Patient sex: M
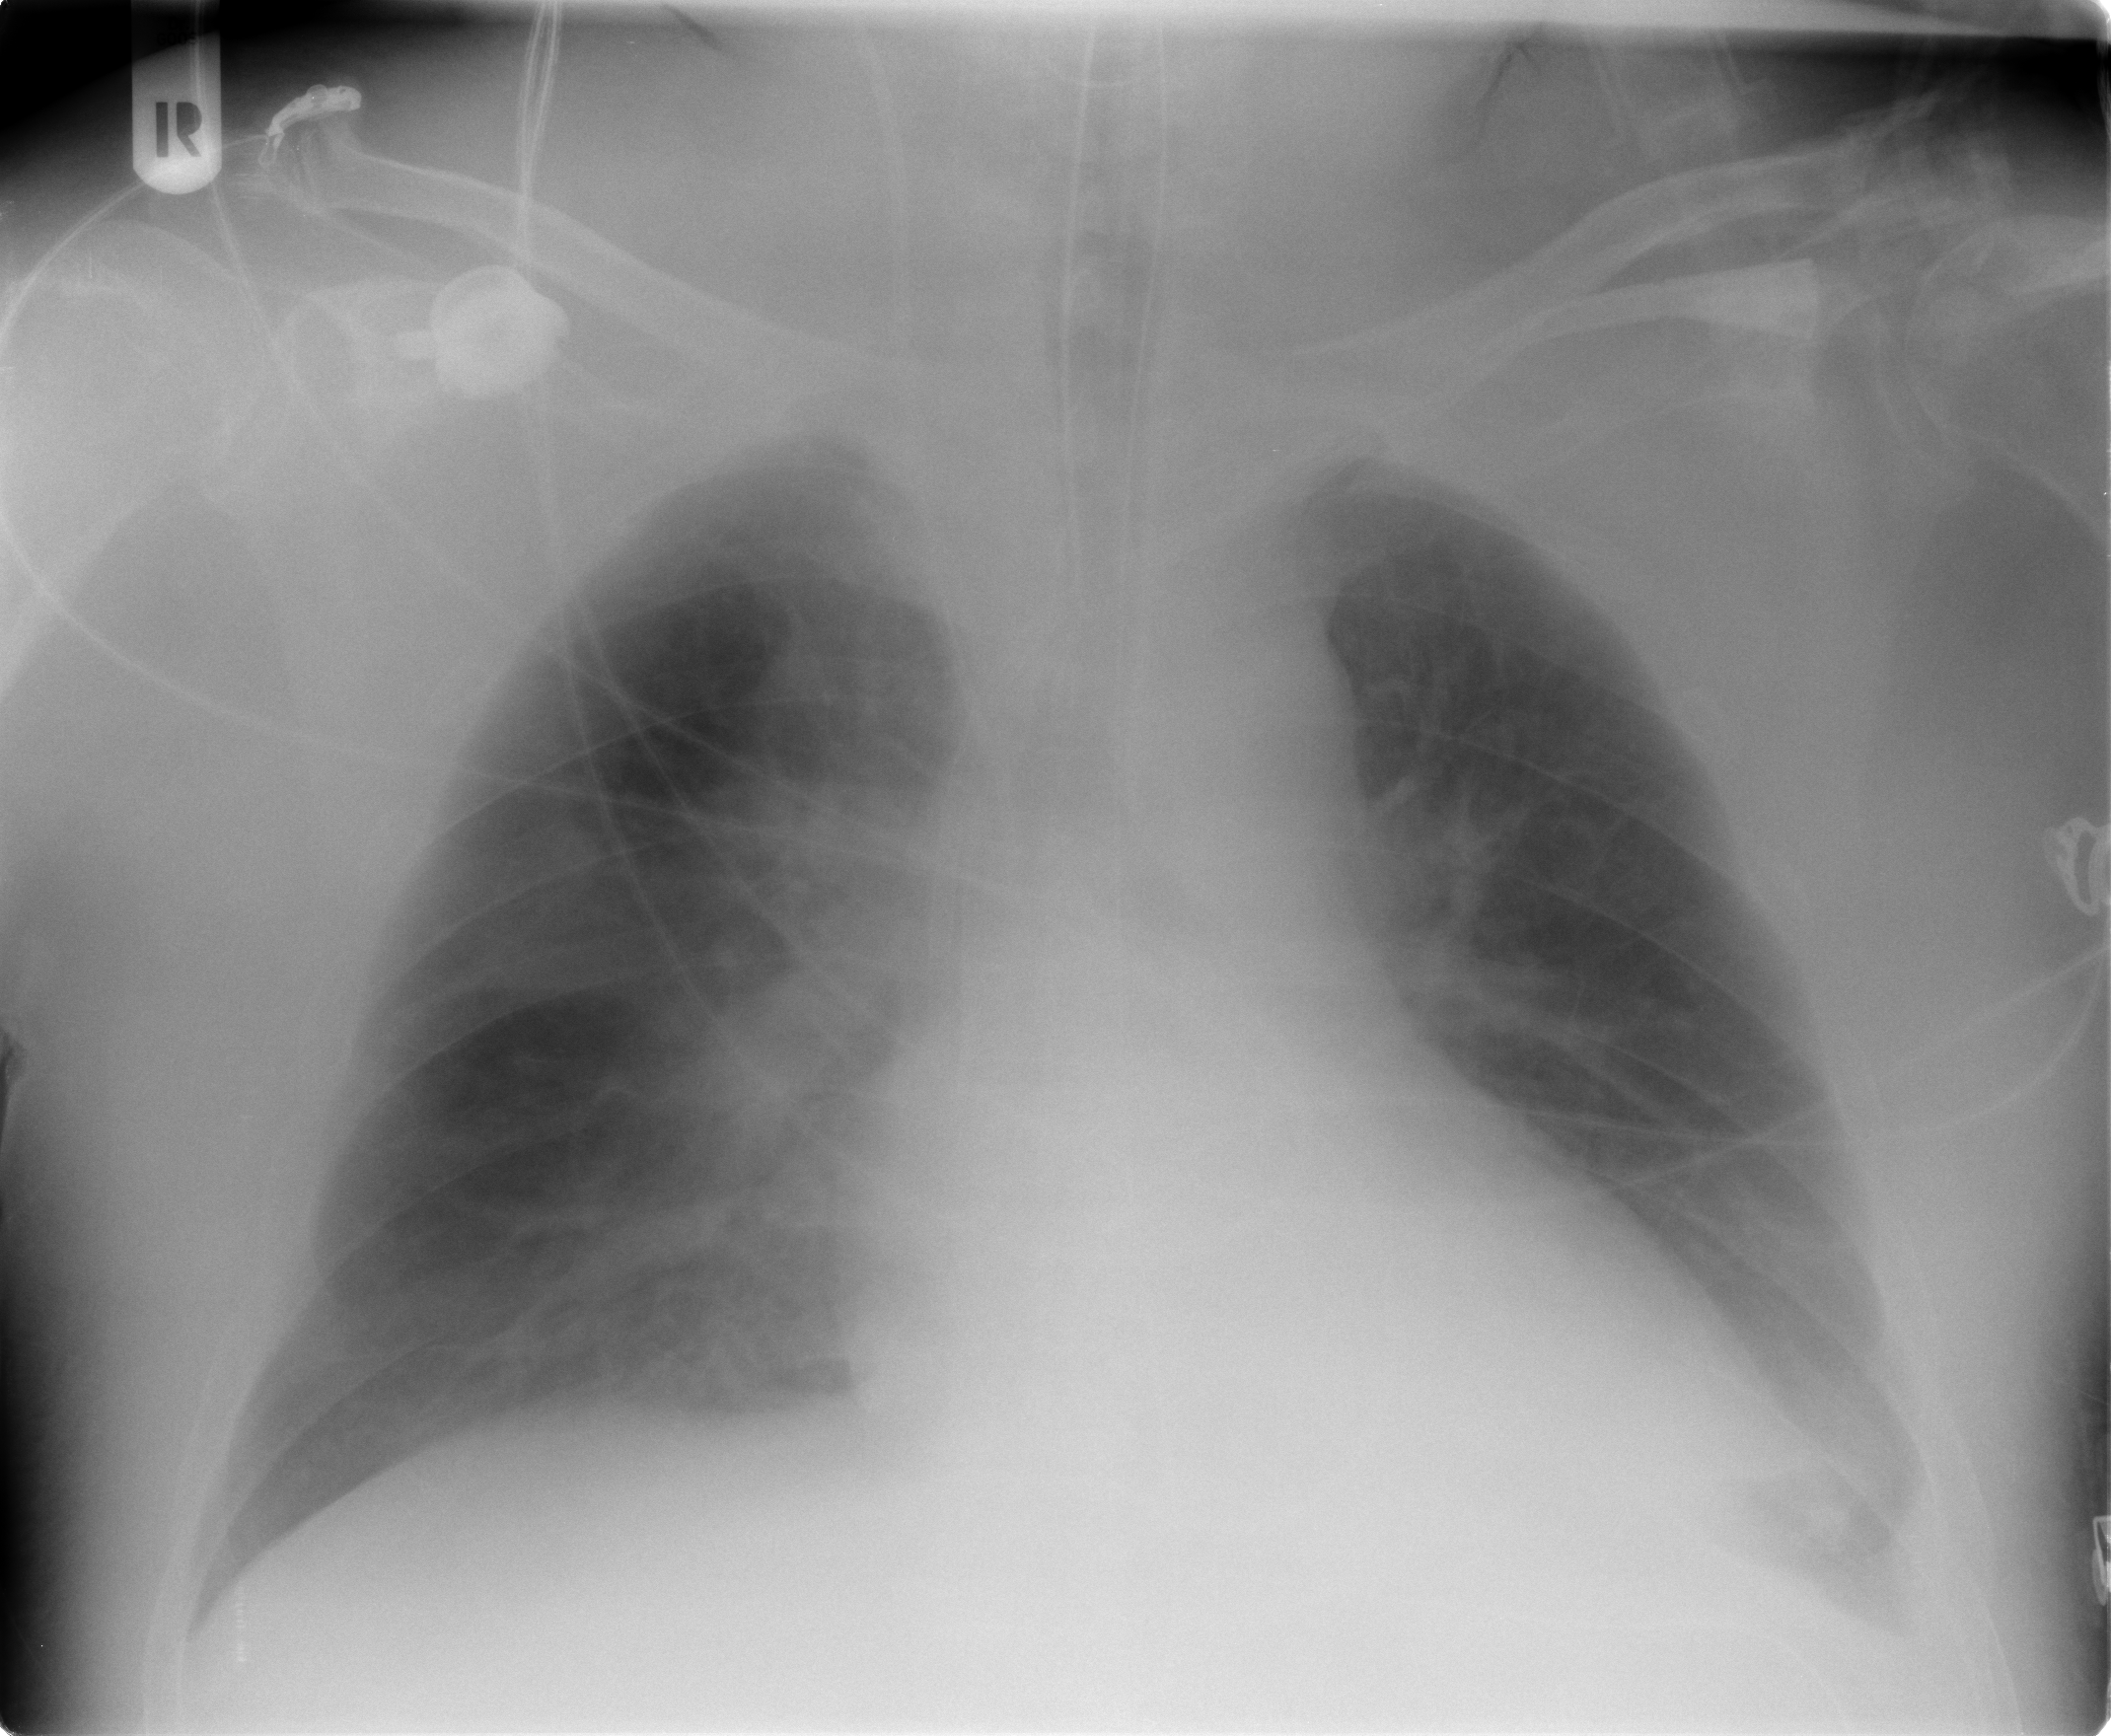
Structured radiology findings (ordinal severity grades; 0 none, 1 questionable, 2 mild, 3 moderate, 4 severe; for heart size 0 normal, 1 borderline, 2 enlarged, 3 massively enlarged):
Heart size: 1
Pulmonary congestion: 2
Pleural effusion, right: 0
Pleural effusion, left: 2
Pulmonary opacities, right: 2
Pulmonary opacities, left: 0
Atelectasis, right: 2
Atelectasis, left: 2